Question: I have the following area chart using the Google charts API. I'd like to be able to dynamically add markers along the bottom like follows (in orange).

HTML would be best, but can settle for just images if that's not possible.
Is this doable?
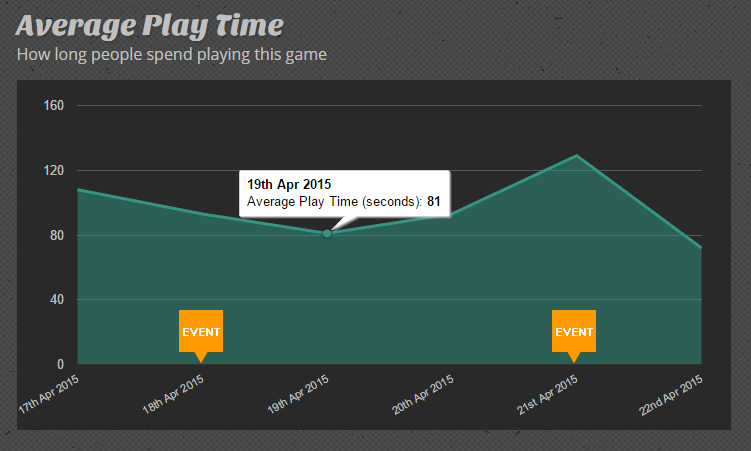
Answer: My solution is to get coordinates of all hAxes and then add svg image on each coordinate.
<URL>
'''
//Get all svg group component as an collection
var g_collection = document.getElementsByTagName('g');
//Convert the collection into array
var g_array = Array.prototype.slice.call( g_collection, 0 );
//Filter the array to get hAxis group
var hAxis = g_array.filter(function(g){
return g.logicalname && g.logicalname.indexOf("hAxis") > -1 && g.logicalname.indexOf("title") === -1
});
//Draw marker on each hAxis
hAxis.forEach(function(g, index){
//Create marker using svg image
var marker= document.createElementNS("http://www.w3.org/2000/svg", "image");
//Get coordinate
var x = g.childNodes[0].getAttribute('x');
var y = g.childNodes[0].getAttribute('y');
//Set attributes on the marker
marker.setAttributeNS(null, "x", x - 20);
marker.setAttributeNS(null, "y", y - 70);
marker.setAttributeNS("http://www.w3.org/1999/xlink", "href", "image url");
marker.setAttributeNS(null, "height", "50px");
marker.setAttributeNS(null, "width", "50px");
marker.setAttributeNS(null, "style","cursor:pointer");
//Add mouse click event listener on the marker
marker.addEventListener("mousedown", function(e){
alert("mouse down on marker"+index);
//add your event code
});
//Add the marker in the hAxis group
g.appendChild(marker);
});
'''